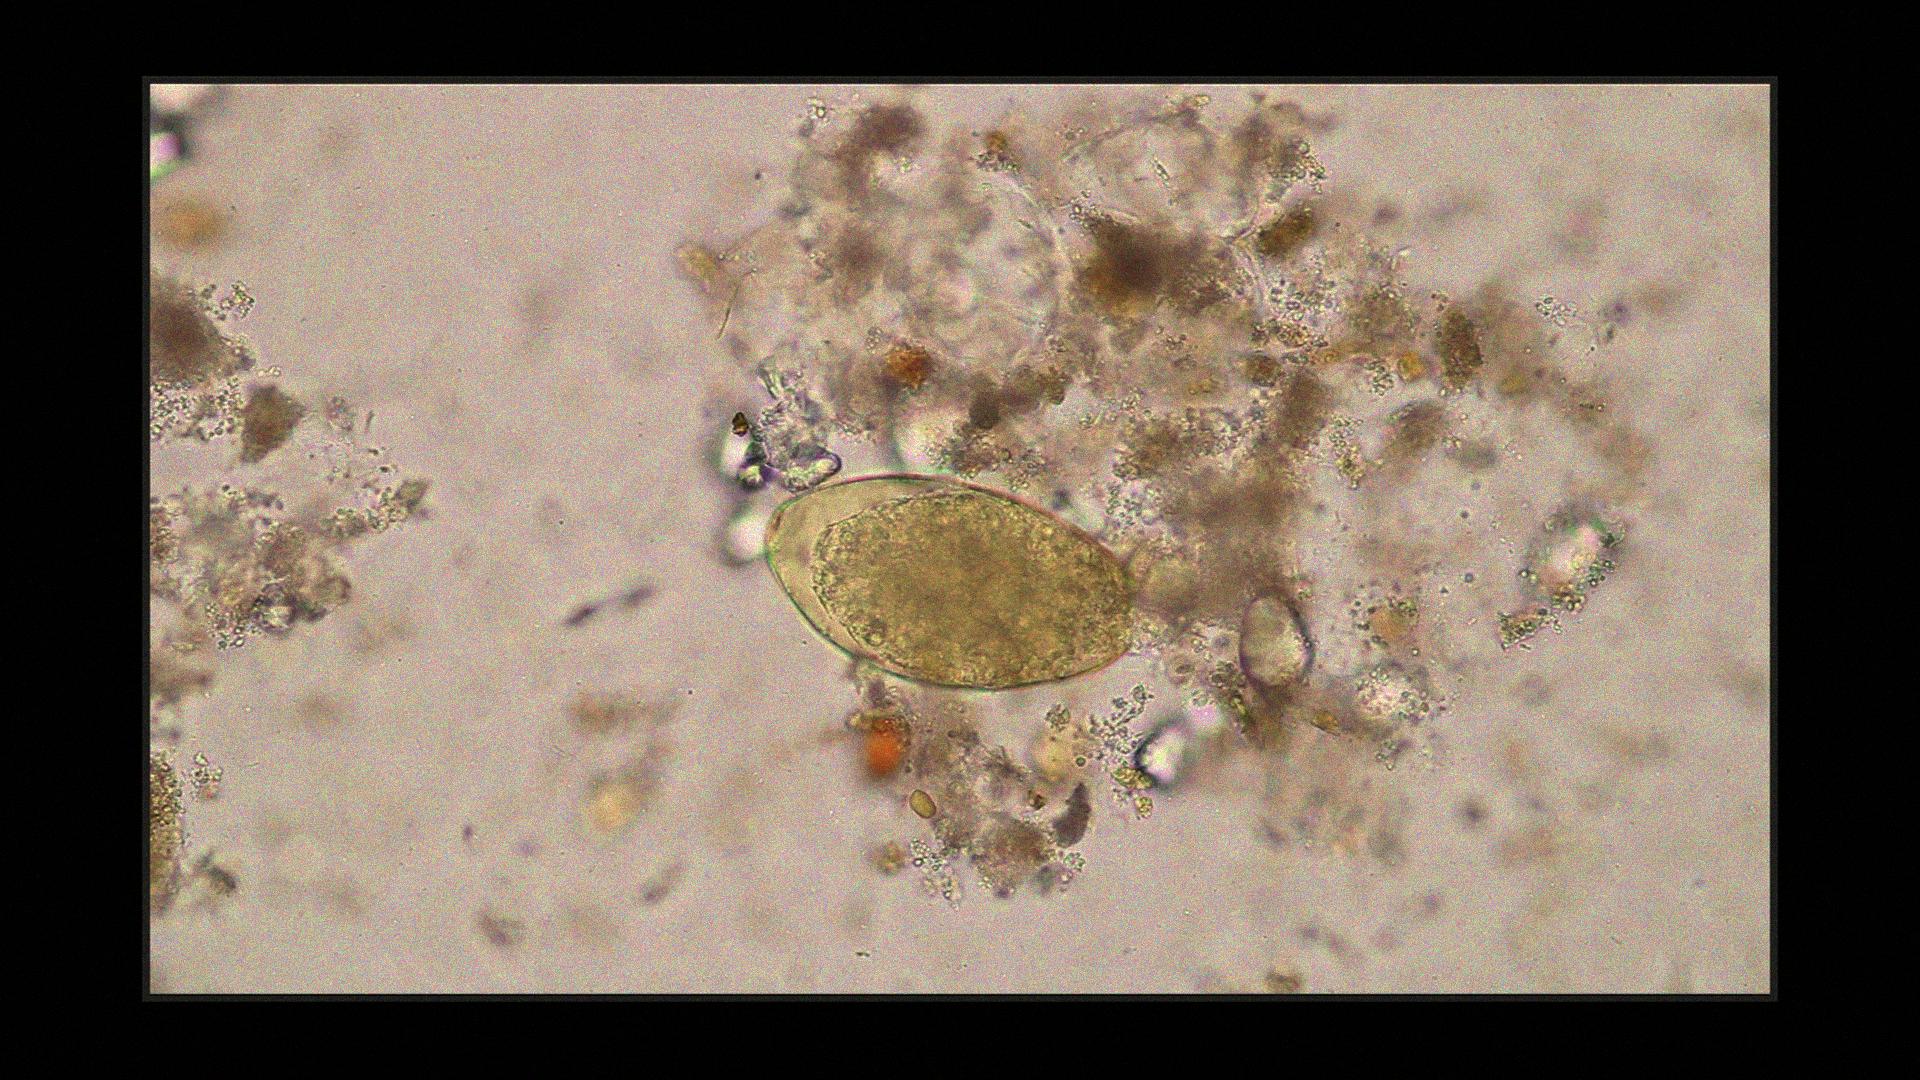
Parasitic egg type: Fasciolopsis buski